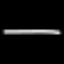
Label: line